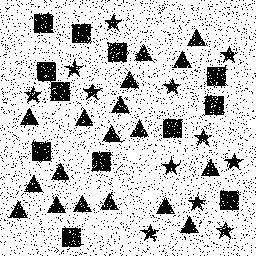
Squares: 12
Triangles: 18
Stars: 12
Total shapes: 42